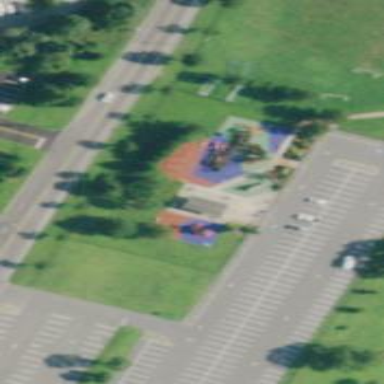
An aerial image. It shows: Playground with springy equipment.